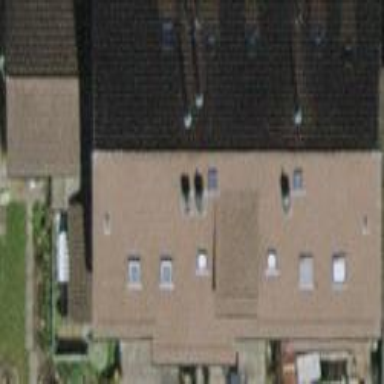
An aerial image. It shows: Building with tile roof.